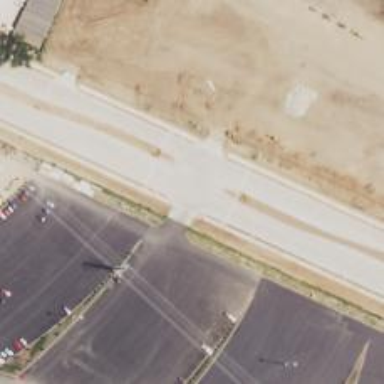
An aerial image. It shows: Secondary link road.